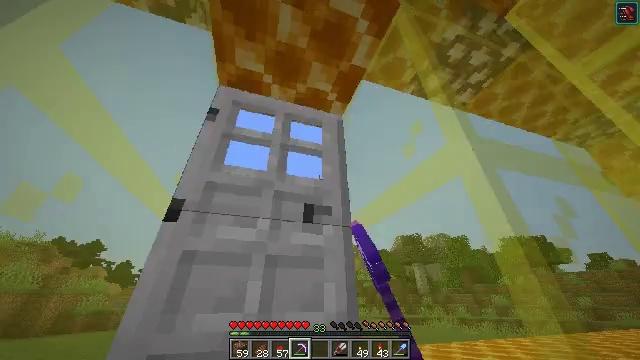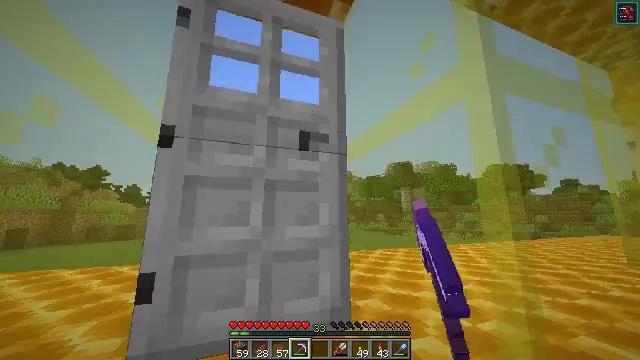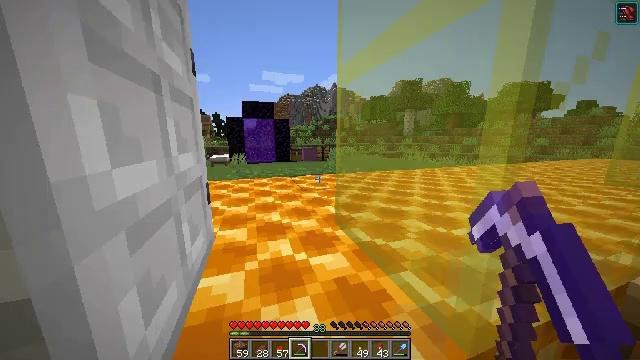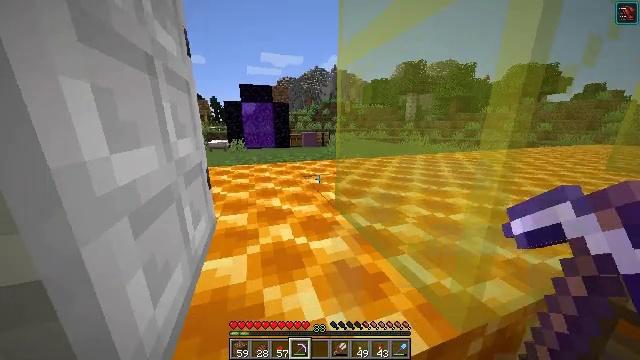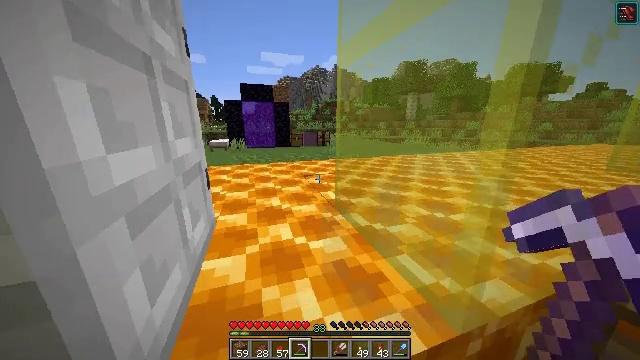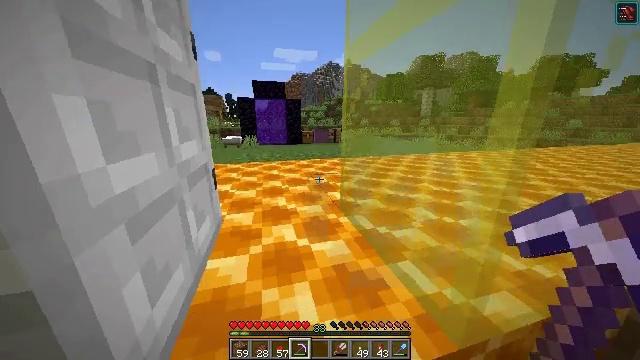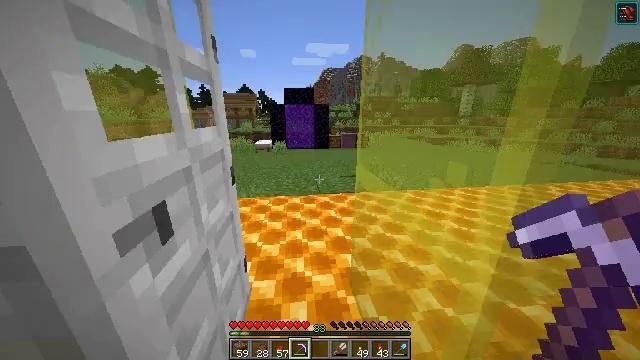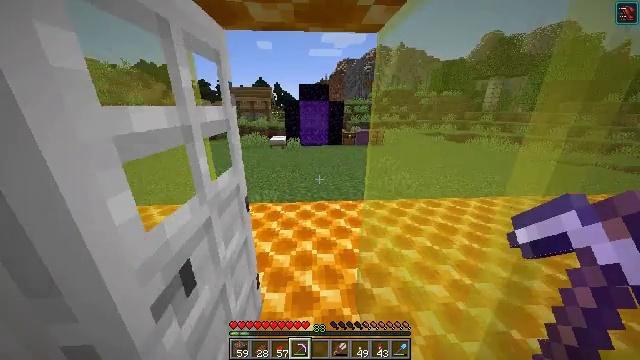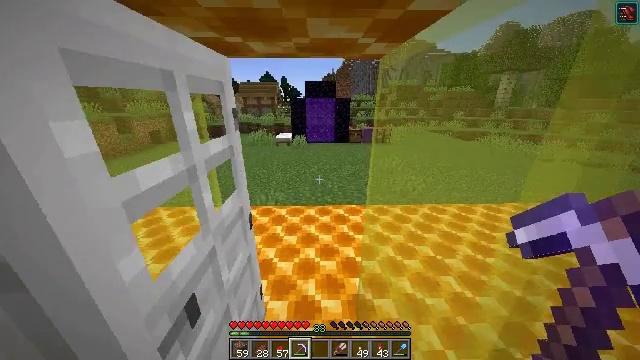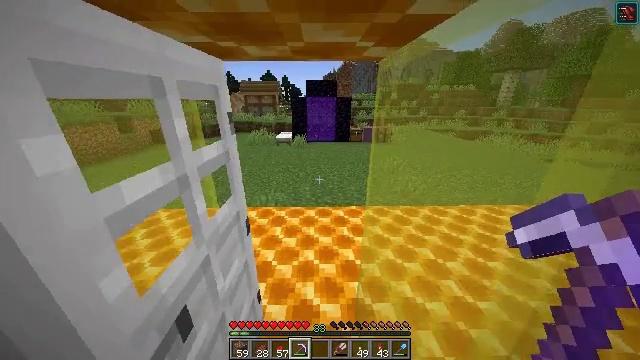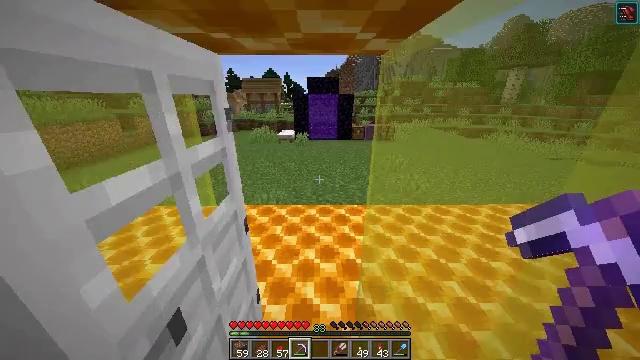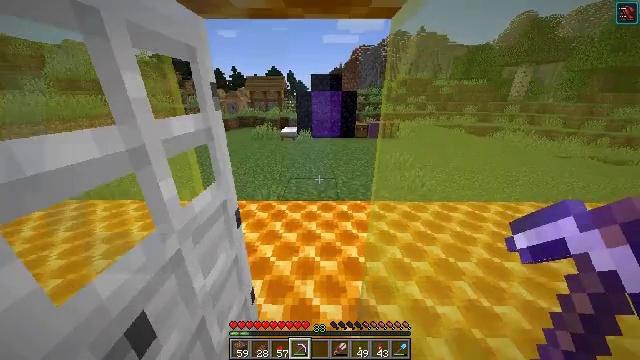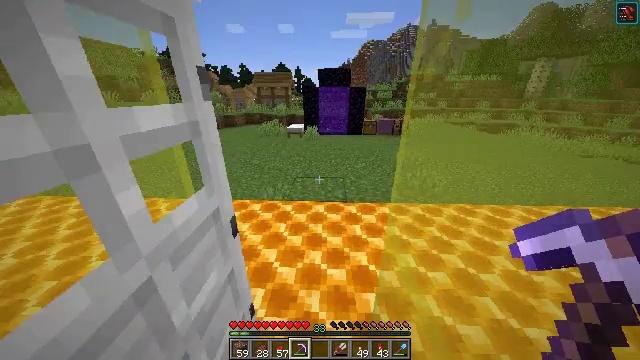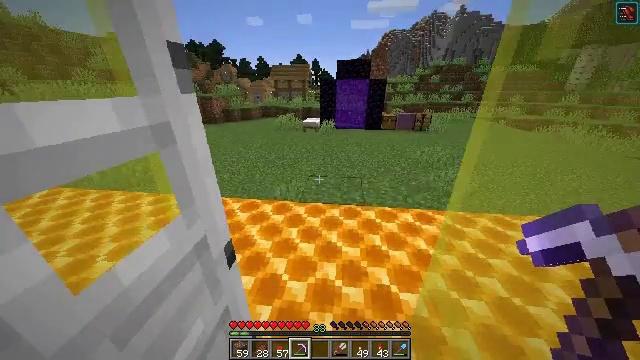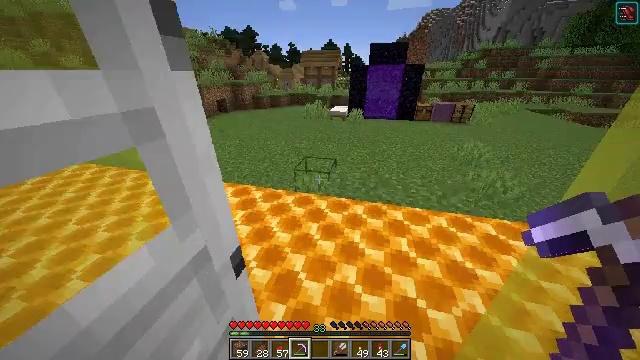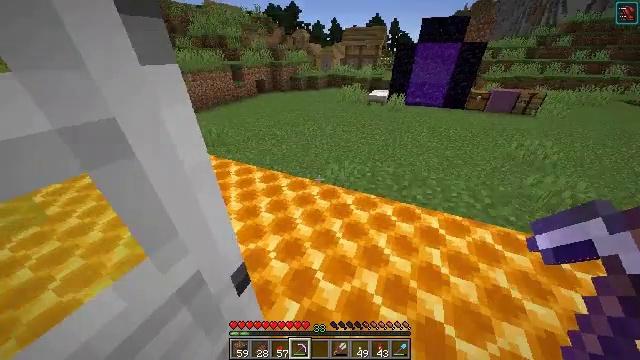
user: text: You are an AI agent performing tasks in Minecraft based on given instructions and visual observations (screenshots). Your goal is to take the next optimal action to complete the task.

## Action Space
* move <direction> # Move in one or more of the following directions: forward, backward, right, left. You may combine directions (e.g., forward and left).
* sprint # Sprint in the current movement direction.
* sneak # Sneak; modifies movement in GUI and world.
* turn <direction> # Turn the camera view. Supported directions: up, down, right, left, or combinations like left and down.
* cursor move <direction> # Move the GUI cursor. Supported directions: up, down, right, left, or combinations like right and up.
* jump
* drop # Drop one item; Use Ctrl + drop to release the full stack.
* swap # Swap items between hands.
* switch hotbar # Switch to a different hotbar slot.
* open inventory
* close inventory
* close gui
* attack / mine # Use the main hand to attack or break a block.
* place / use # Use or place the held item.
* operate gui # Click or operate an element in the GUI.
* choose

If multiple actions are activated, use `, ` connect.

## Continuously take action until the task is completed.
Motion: motion action
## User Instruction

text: Interact with the crafting table to make a honeycomb block from honeycombs.
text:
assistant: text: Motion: turn right and down
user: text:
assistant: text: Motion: turn down
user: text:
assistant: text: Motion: turn down
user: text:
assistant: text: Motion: move forward
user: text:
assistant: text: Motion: move forward, turn left, jump
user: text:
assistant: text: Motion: move forward, turn left and down, jump
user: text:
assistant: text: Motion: move forward, turn left and down, jump
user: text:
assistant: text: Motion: move forward, turn left and down
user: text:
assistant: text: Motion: move forward
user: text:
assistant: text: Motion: move forward
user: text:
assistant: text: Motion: move forward
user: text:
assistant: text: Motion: move forward, turn left
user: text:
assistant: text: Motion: move forward, turn left and down
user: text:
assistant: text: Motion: move forward, turn left and down
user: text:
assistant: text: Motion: move forward and move right, turn left and down
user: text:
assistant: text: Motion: move forward and move right, turn left and down
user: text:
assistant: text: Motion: move forward and move right, turn left and down
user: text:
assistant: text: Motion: move right, turn left
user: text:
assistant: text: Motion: turn left
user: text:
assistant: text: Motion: turn left
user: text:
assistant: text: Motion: no_op
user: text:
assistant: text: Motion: no_op
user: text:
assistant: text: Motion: turn left
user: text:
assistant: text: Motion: turn left and up
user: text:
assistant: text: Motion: turn left and up
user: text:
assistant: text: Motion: turn up
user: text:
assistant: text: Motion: move right
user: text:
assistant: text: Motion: move right
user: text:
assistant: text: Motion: move right
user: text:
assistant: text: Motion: move forward and move right